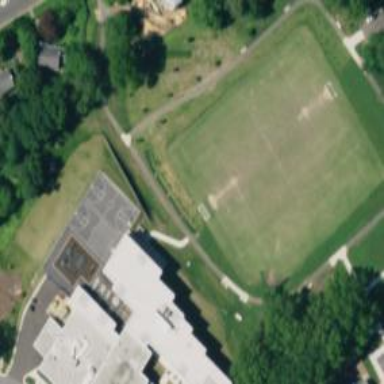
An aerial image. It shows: Soccer pitch with grass surface for leisure land.